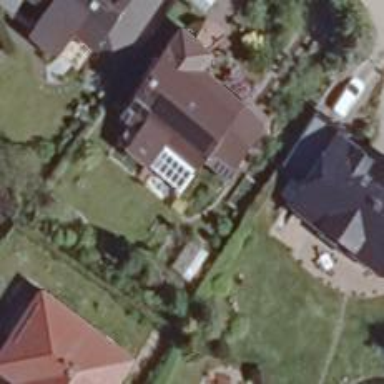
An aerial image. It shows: Simple house.